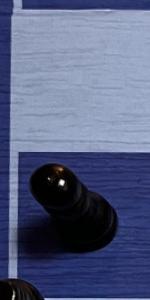
Label: Pawn_Black